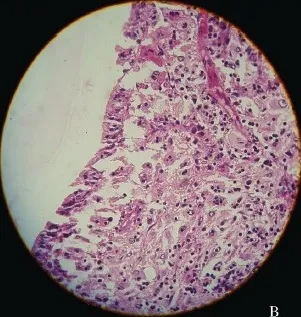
B) Renal pelvis involved by RD, note lymphocytes, plasma cells and numerous histiocytes with emperipolesis. The transitional epithelium is seen on the left of micrograph (hematoxylin-eosin stain, original magnification x400).
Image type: pathology (h&e)